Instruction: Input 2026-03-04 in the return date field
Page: home
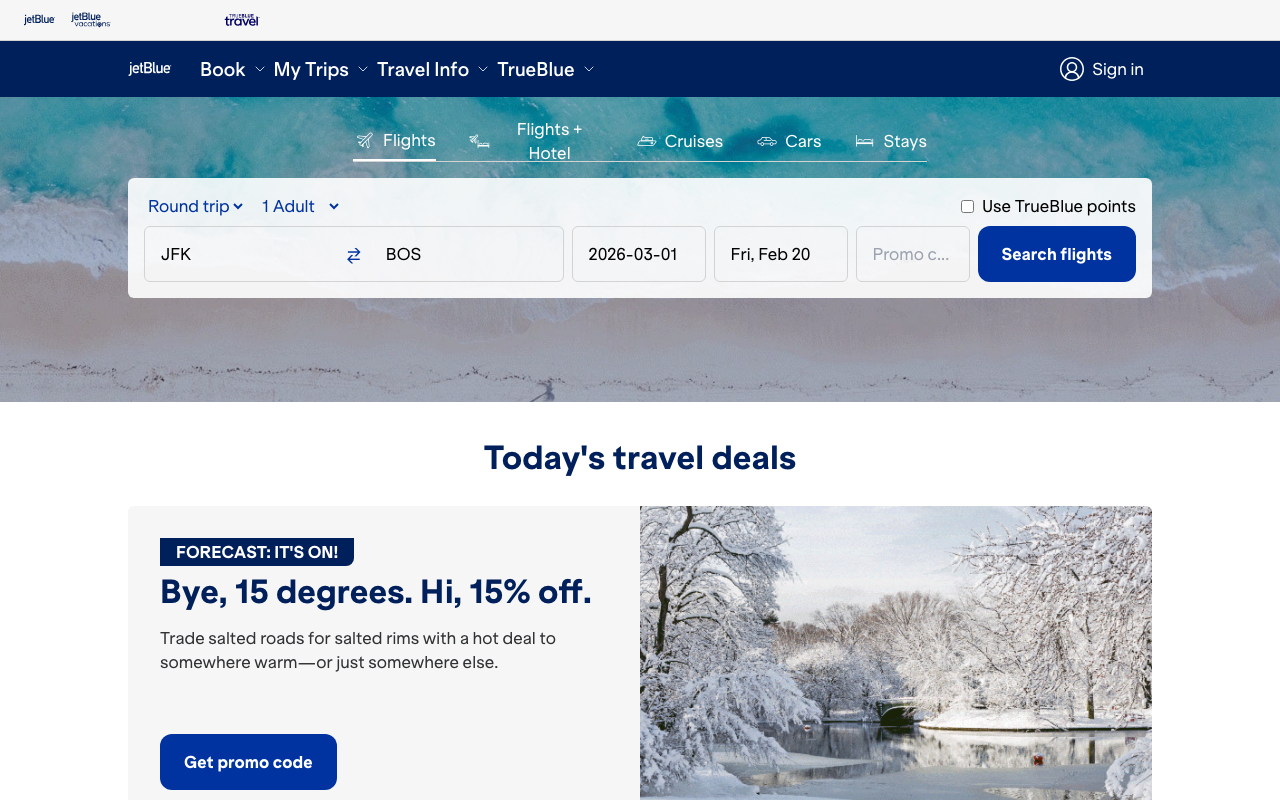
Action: type